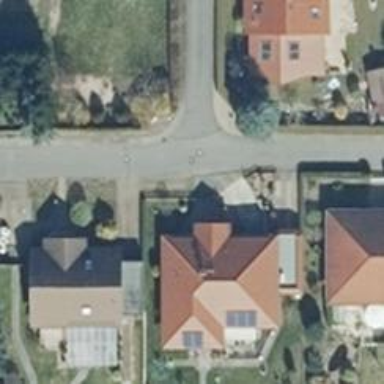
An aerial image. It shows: Living street.